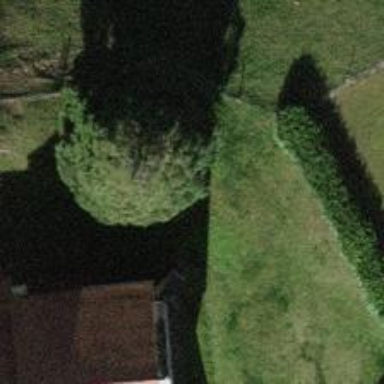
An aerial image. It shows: Evergreen needle-leaved tree.